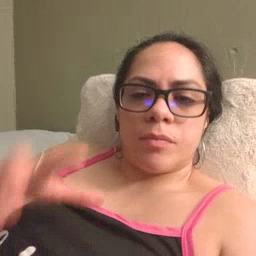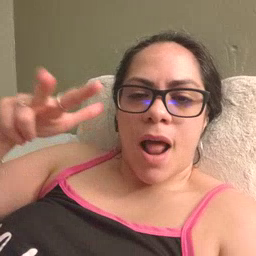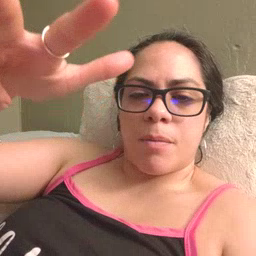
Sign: helicopter